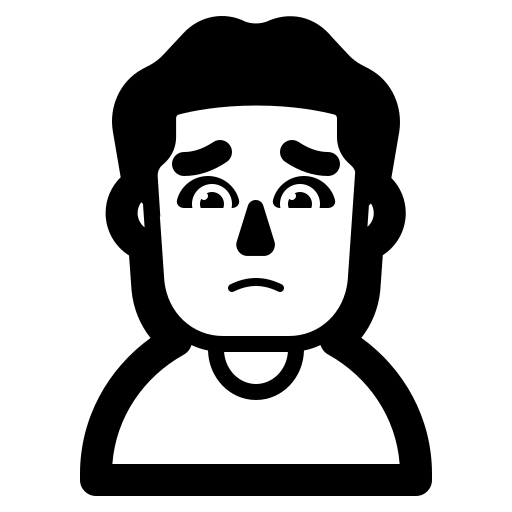
man frowning high contrast default